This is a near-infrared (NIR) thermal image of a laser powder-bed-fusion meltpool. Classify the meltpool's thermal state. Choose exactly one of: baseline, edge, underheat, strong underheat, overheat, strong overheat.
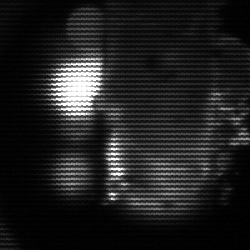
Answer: strong underheat